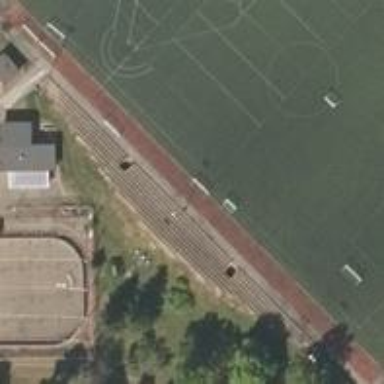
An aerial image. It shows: Paved track in leisure land area.